Question: I'm using the code below to build a table, but because the values in my database table are constantly incrementing, I'm doing some math to work out differences in values (numerically) but this has screwed up the table layout somehow. I've included a screenshot so you can see that the first row beneath the table header is just not right.
'$column' is a '$_GET' value from the user.
'''
$sql = "select * from (select * from mash order by tstamp desc limit 10) s order by s.id";
$result = mysql_query($sql);
$previous = 0;
$firstRun = true;
echo "<table id='dataTable' border='1'>";
echo "<tr><th>Date</th>
<th>Value</th></tr>";
while($row = mysql_fetch_array($result)){
$difference = $row[$column] - $previous;
if (!$firstRun)
echo "<tr><td>" . date("G:i:s", strtotime($row["tstamp"])) . "</td>";
echo "<td>" . $difference . "</td></tr>";
$previous = $row[$column];
$firstRun = false;
}
echo "</table>";
'''

My question: Can anyone spot from the code, why the first row would come out like this?
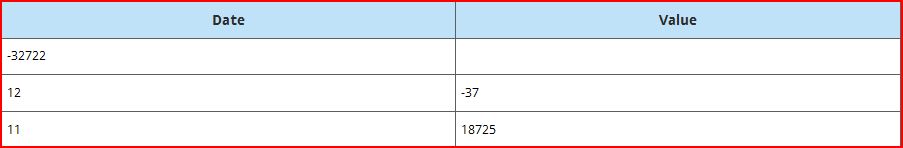
Answer: The problem comes from this line:
'''
if (!$firstRun)
echo "<tr><td>" . date("G:i:s", strtotime($row["tstamp"])) . "</td>";
'''
If you don't want to display the first line, use the brackets:
'''
if (!$firstRun){
echo "<tr><td>" . date("G:i:s", strtotime($row["tstamp"])) . "</td>";
echo "<td>" . $difference . "</td></tr>";
}
'''